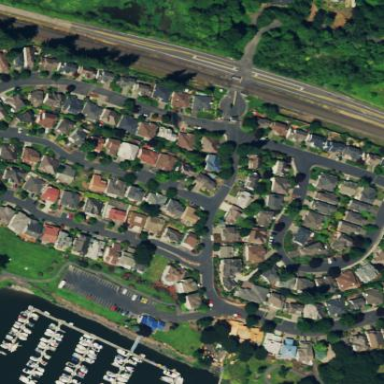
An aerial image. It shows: Single-family residential area.